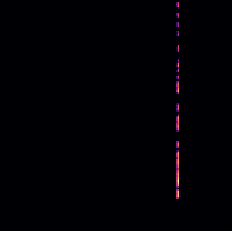
Sound class: Helicopter